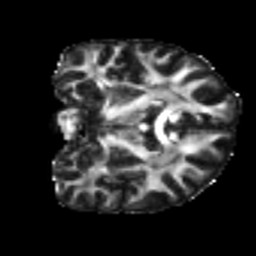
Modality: FA
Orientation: coronal
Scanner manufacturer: siemens
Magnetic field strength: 3 T
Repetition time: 4 s
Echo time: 0.0594 s